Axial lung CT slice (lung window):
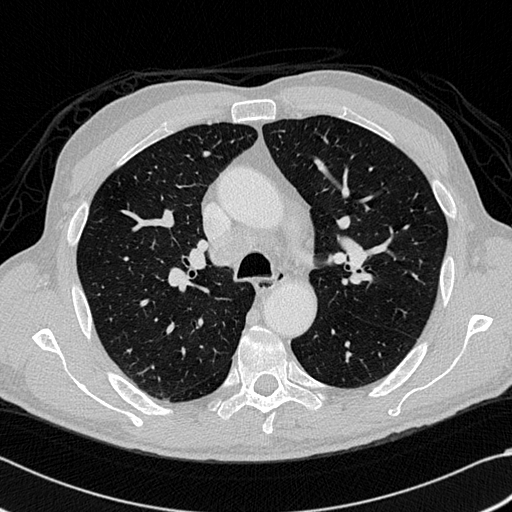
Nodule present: no